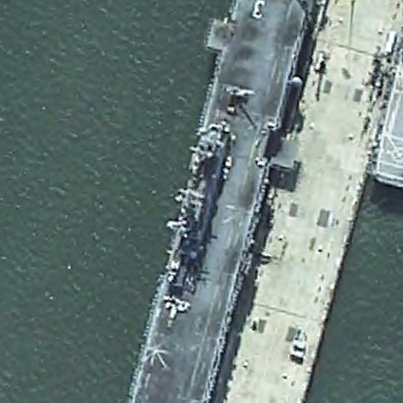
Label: assault